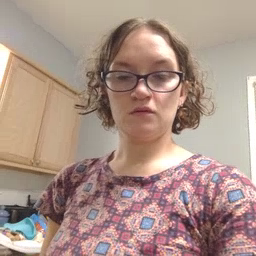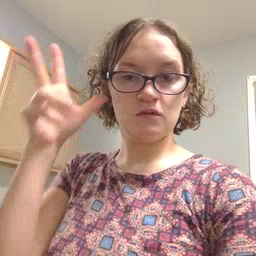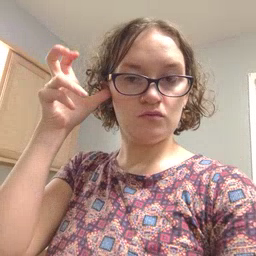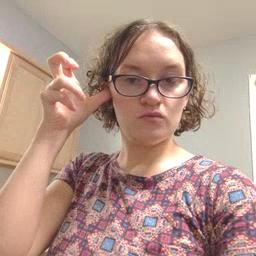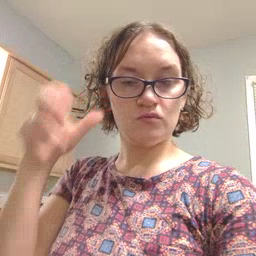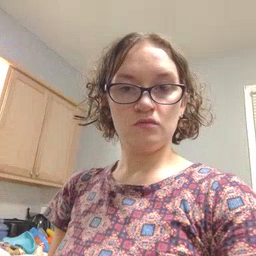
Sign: hear